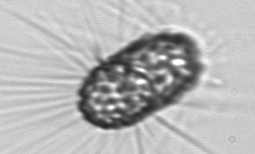
Label: Corethron_hystrix